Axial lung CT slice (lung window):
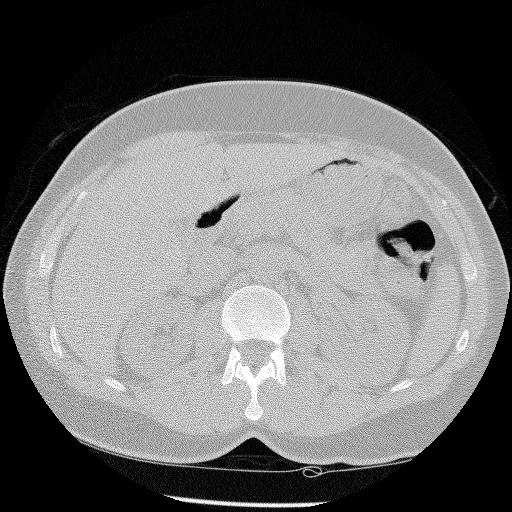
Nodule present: no